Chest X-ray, AP view. Patient: 19 years old, sex M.
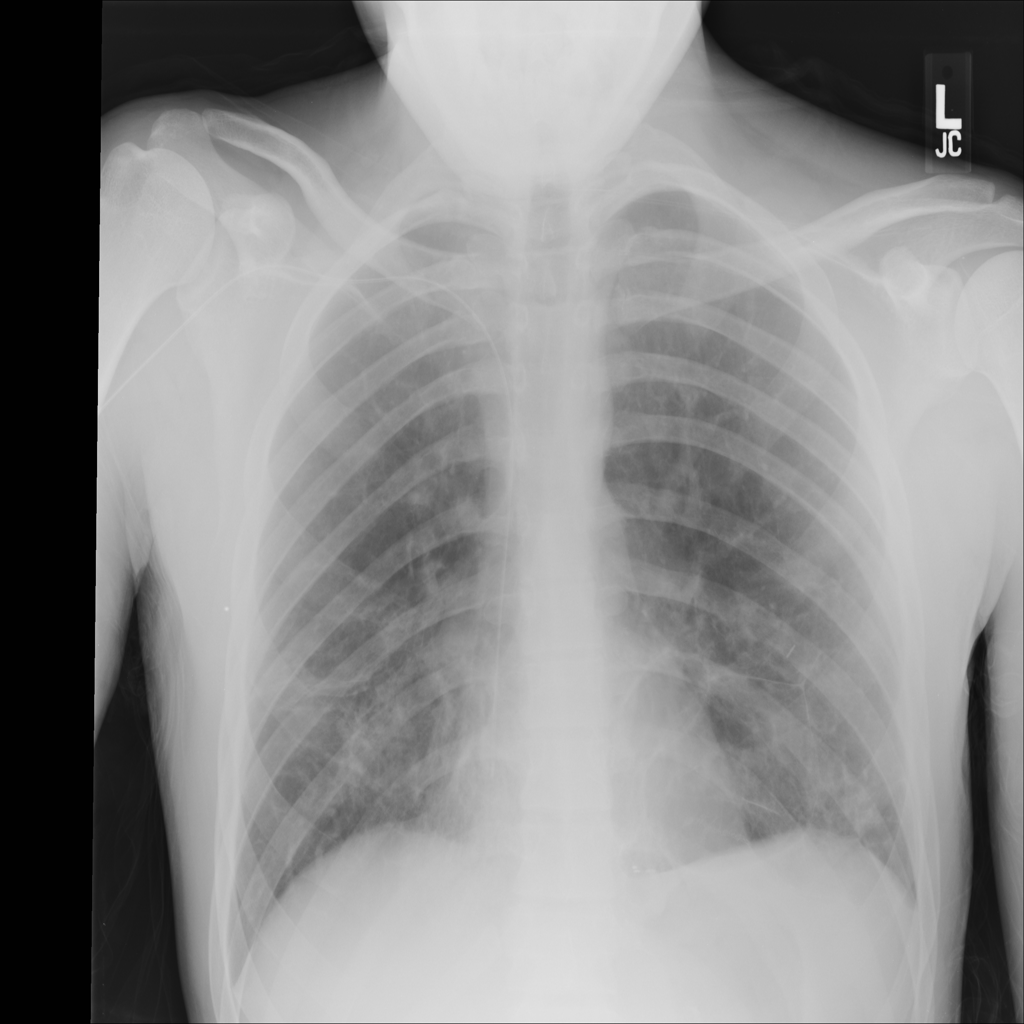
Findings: No Finding